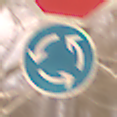
Verkehrszeichen: Kreisverkehr
Zusatzzeichen oben: Stop
Umgebung: Outdoor, Urban
Tageszeit: Night
Wetter: Overcast
Licht: Artificial
Jahreszeit: Winter
Kontrast: MediumContrast